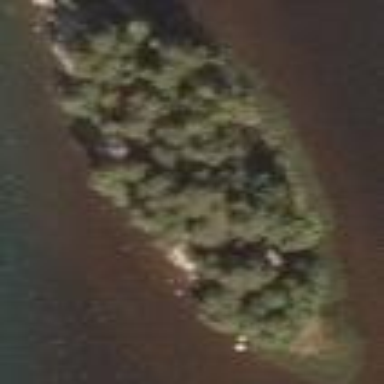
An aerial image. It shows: Island.